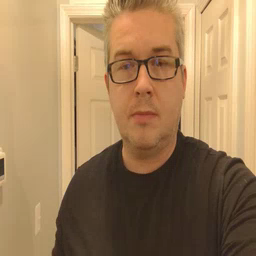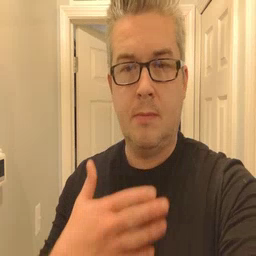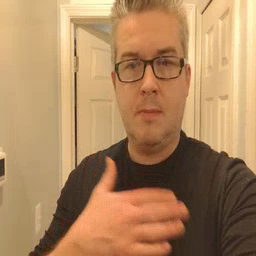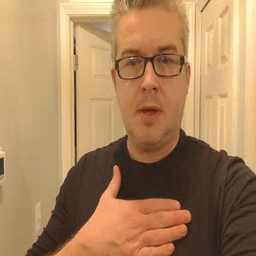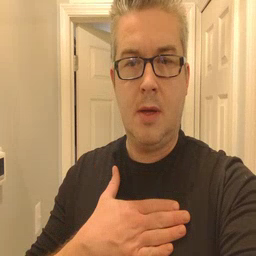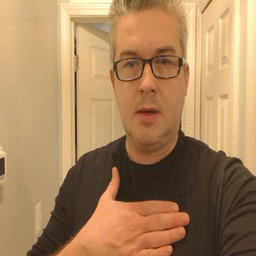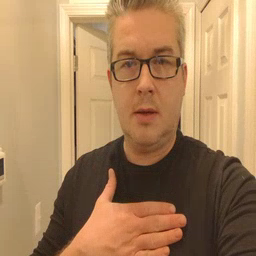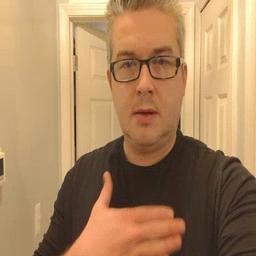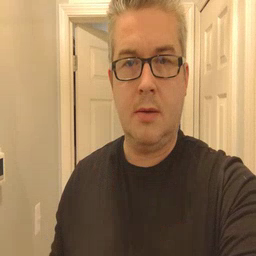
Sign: minemy